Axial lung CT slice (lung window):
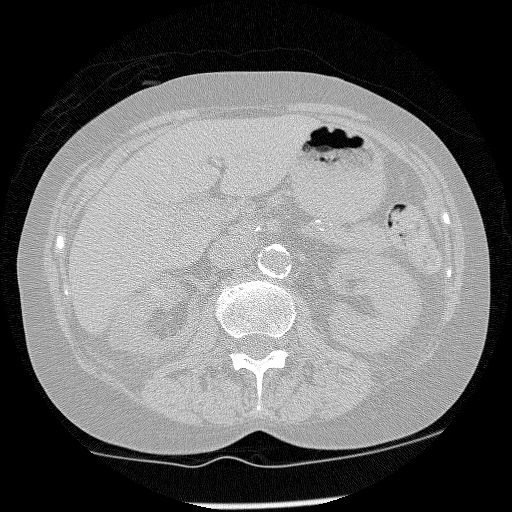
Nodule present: no